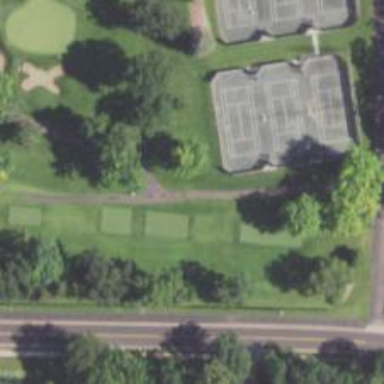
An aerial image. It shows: Service road designated as golf cart path.